Question: The program below lets the user click on a name in the drop down list and once the user clicks a name AJAX uses a PHP script to grab the user info from MySQL DB and displays it under the drop down...
However info about one person only can be displayed at once...How can I let the user add as many people as they want by clicking the names in drop down? I dont want the users that have been chosen already to show up in the list but I want the user to be able to delete people they have chosen and then the deleted user should appear in drop down list...There is a picture of how it works, but what I am trying to do is when a user clicks a name it adds that person's name and info into a div, then when I choose another person it adds that person into the div as well. People in the div should not show up in drop down list unless they are deleted..
HTML part
'''
<html>
<head>
<script type="text/javascript">
function showUser(str)
{
if (str=="")
{
document.getElementById("txtHint").innerHTML="";
return;
}
if (window.XMLHttpRequest)
{// code for IE7+, Firefox, Chrome, Opera, Safari
xmlhttp=new XMLHttpRequest();
}
else
{// code for IE6, IE5
xmlhttp=new ActiveXObject("Microsoft.XMLHTTP");
}
xmlhttp.onreadystatechange=function()
{
if (xmlhttp.readyState==4 && xmlhttp.status==200)
{
document.getElementById("txtHint").innerHTML=xmlhttp.responseText;
}
}
xmlhttp.open("GET","getuser.php?q="+str,true);
xmlhttp.send();
}
</script>
</head>
<body>
<form>
<select name="users" onchange="showUser(this.value)">
<option value="">Select a person:</option>
<option value="1">Peter Griffin</option>
<option value="2">Lois Griffin</option>
<option value="3">Glenn Quagmire</option>
<option value="4">Joseph Swanson</option>
</select>
</form>
<br />
<div id="txtHint"><b>Person info will be listed here.</b></div>
</body>
</html>
'''
PHP FILE:
'''
<?php
$q=$_GET["q"];
$con = mysql_connect('localhost', 'peter', 'abc123');
if (!$con)
{
die('Could not connect: ' . mysql_error());
}
mysql_select_db("ajax_demo", $con);
$sql="SELECT * FROM user WHERE id = '".$q."'";
$result = mysql_query($sql);
echo "<table border='1'>
<tr>
<th>Firstname</th>
<th>Lastname</th>
<th>Age</th>
<th>Hometown</th>
<th>Job</th>
</tr>";
while($row = mysql_fetch_array($result))
{
echo "<tr>";
echo "<td>" . $row['FirstName'] . "</td>";
echo "<td>" . $row['LastName'] . "</td>";
echo "<td>" . $row['Age'] . "</td>";
echo "<td>" . $row['Hometown'] . "</td>";
echo "<td>" . $row['Job'] . "</td>";
echo "</tr>";
}
echo "</table>";
mysql_close($con);
?>
'''
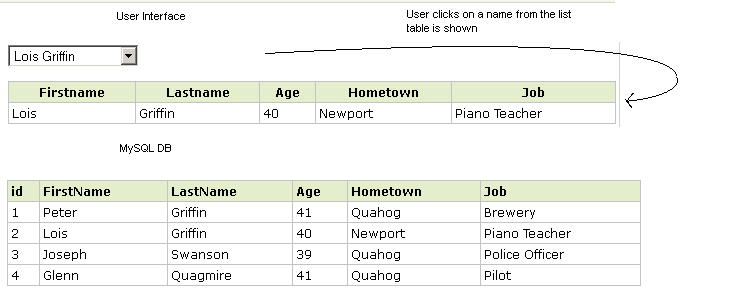
Answer: JQuery may help you. Once you got it, you will be able to do something like this:
'''
var removed_option;
$("select option").click(function(){
removed_option = $(this); // saves option in var, will use it later to put it back to select
$(this).remove(); // removes option from select
var data = {};
data.selected_person = $(this).val();
$.post("ajax.php", data, function(returned_data){ // make ajax call
$("#txtHint").html(returned_data); // put data from ajax into #txtHint
});
});
'''
You can add a column with button, which will remove the table and put back removed option:
'''
$("#remove_table").click(function(){
$(this).parents("table").remove(); // searches the DOM for button's parents which are tables and removes them
$("select").append(removed_option); // adds to your select previously removed, but saved, option
});
'''